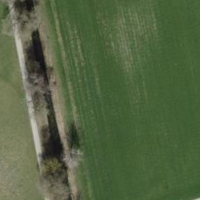
EUNIS habitat code: 52
Species observed at this site:
Pseudochorthippus parallelus
Roeseliana roeselii